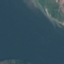
Land use / land cover class: SeaLake